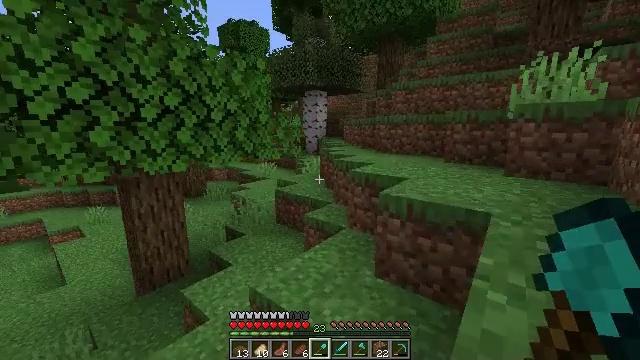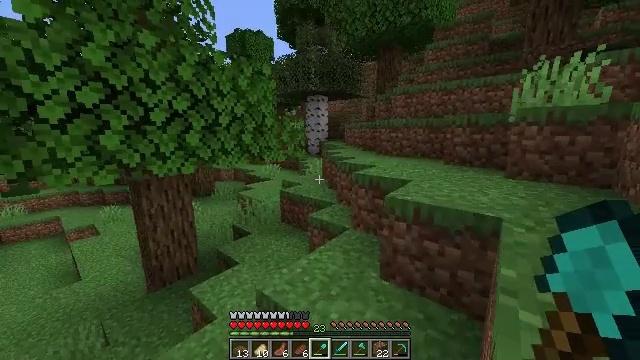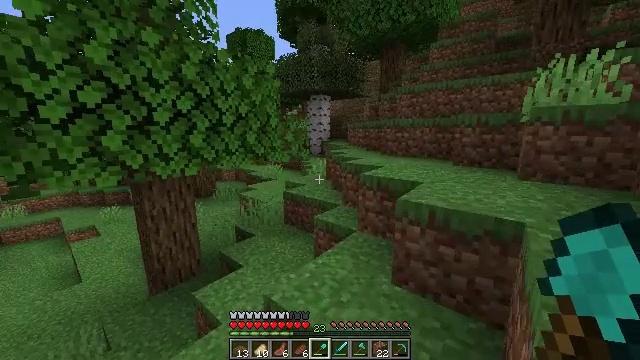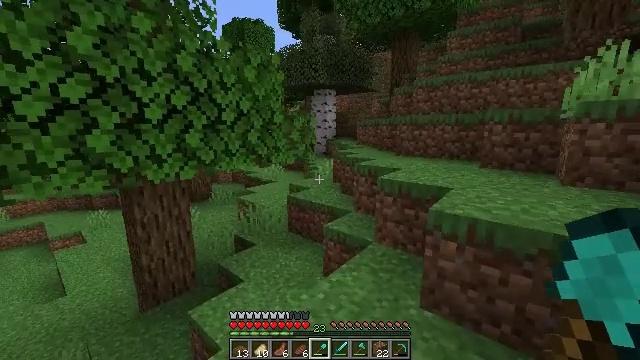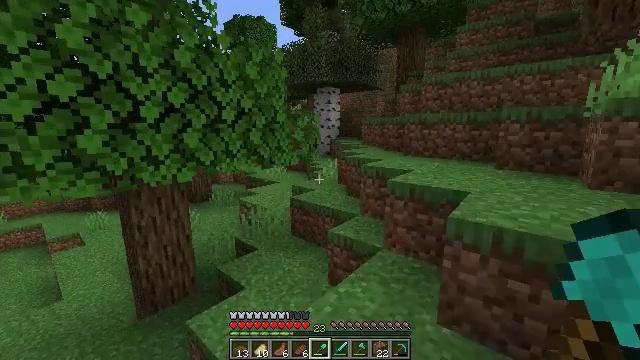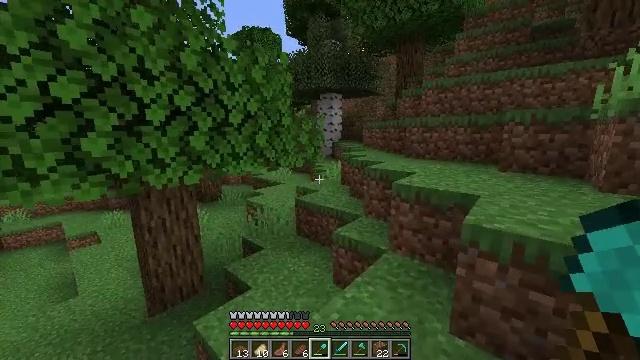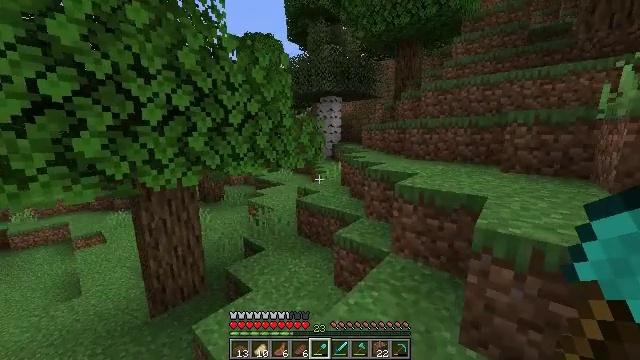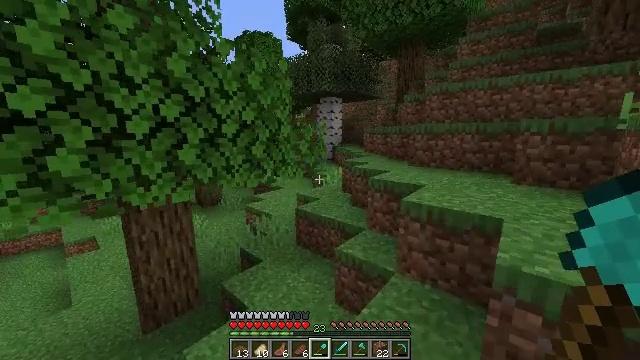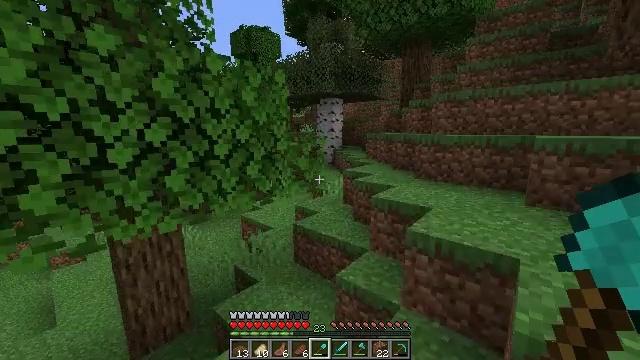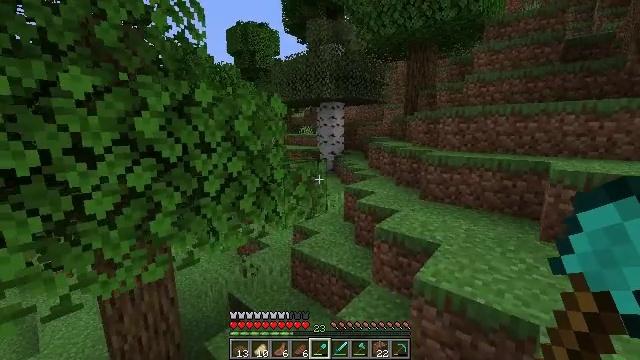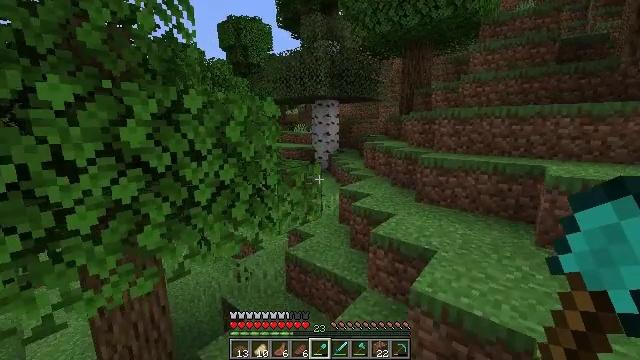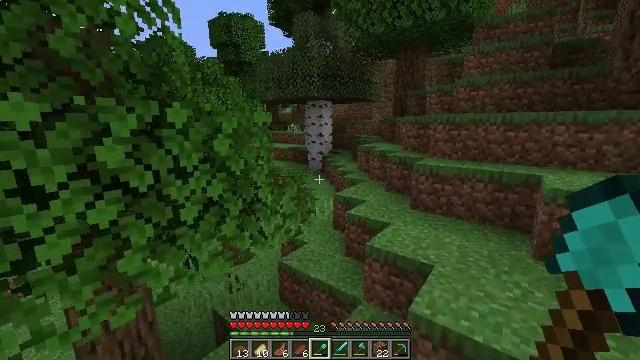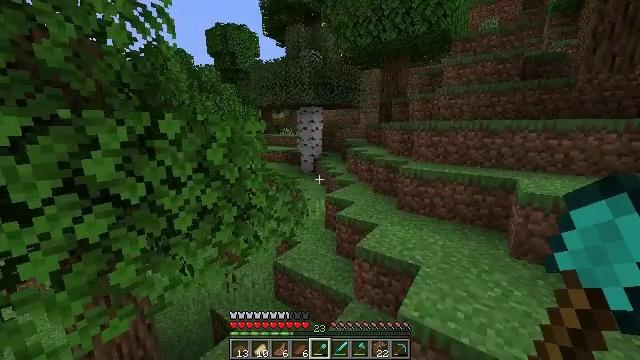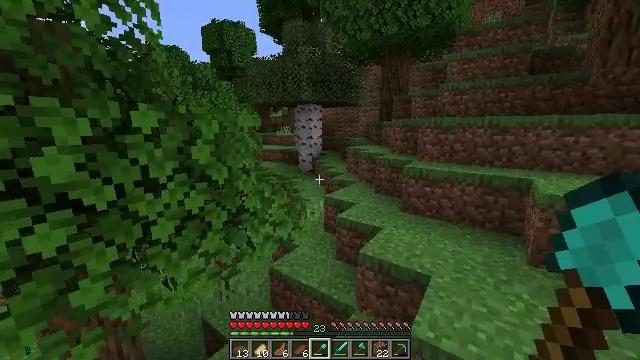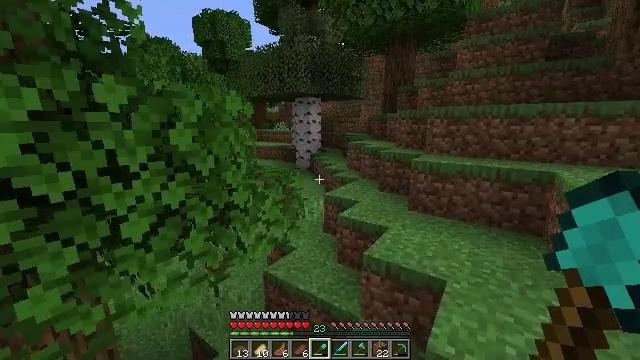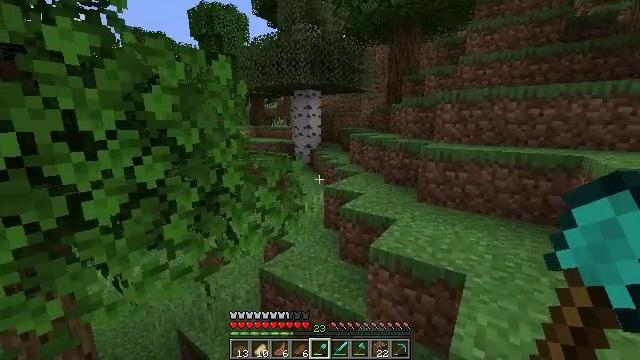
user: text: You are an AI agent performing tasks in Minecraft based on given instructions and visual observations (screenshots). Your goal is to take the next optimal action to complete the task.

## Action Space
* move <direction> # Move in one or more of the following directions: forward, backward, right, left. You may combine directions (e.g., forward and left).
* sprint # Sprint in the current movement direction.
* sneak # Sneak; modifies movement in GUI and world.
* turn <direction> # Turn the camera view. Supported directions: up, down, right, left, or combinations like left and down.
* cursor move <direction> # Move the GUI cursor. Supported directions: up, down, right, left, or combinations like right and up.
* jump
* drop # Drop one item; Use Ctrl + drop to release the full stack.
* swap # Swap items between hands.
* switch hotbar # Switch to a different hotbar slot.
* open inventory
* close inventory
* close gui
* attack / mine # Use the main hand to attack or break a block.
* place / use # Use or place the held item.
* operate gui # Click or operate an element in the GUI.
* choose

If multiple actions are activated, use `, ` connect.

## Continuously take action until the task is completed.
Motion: motion action
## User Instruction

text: Kill the cow.
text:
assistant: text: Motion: move forward
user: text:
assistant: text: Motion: move forward
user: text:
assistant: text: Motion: move forward
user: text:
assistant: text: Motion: move forward
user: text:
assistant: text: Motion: move forward
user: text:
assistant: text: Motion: move forward
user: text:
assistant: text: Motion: move forward, jump
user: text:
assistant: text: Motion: move forward, jump
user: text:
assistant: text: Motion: move forward, jump
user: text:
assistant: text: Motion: move forward, turn right, jump
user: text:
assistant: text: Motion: move forward, turn right, jump
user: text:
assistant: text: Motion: move forward, turn right, jump
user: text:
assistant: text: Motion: move forward, jump
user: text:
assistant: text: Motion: move forward, jump
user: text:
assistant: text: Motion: move forward, jump
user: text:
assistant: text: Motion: move forward, jump
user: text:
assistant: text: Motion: move forward, jump
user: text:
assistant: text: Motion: move forward, sprint, jump
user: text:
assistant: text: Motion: move forward, sprint, jump
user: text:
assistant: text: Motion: move forward, sprint, jump
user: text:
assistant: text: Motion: move forward, sprint, jump
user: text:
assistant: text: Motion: move forward, sprint, jump
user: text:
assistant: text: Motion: move forward, jump
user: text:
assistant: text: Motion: move forward, jump
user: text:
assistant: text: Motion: move forward, jump
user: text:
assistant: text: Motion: move forward, jump
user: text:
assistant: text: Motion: move forward, jump
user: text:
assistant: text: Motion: move forward, jump
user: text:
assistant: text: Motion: move forward, turn left, jump
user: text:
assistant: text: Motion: move forward, sprint, turn left, jump